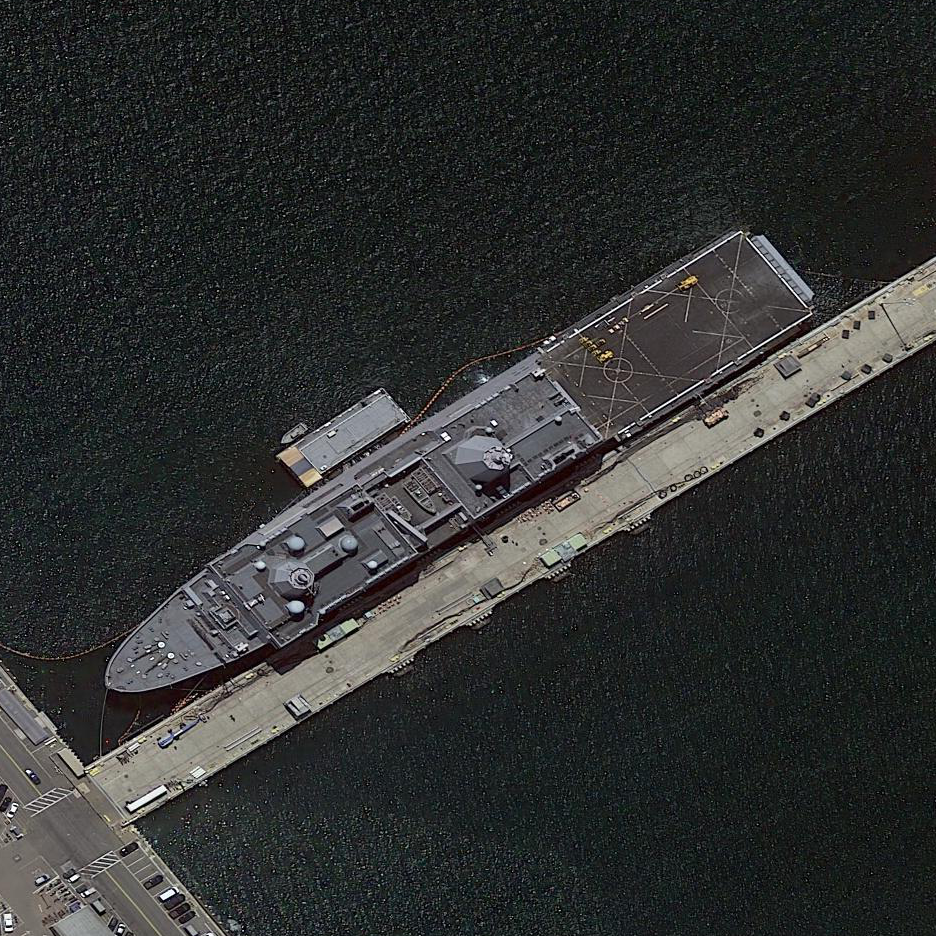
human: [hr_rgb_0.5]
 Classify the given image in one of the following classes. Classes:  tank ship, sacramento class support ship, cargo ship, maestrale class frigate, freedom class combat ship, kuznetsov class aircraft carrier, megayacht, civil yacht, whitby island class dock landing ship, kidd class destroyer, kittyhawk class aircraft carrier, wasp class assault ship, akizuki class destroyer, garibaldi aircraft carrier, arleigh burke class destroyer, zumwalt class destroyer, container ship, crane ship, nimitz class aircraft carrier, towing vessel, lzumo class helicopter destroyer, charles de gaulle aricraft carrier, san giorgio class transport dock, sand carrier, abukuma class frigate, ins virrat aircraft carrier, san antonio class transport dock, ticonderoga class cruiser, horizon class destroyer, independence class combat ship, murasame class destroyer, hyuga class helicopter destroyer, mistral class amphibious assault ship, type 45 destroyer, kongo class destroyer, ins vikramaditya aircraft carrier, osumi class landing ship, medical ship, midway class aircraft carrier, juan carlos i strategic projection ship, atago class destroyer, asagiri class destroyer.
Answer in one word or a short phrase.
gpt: San Antonio class transport dock